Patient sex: F
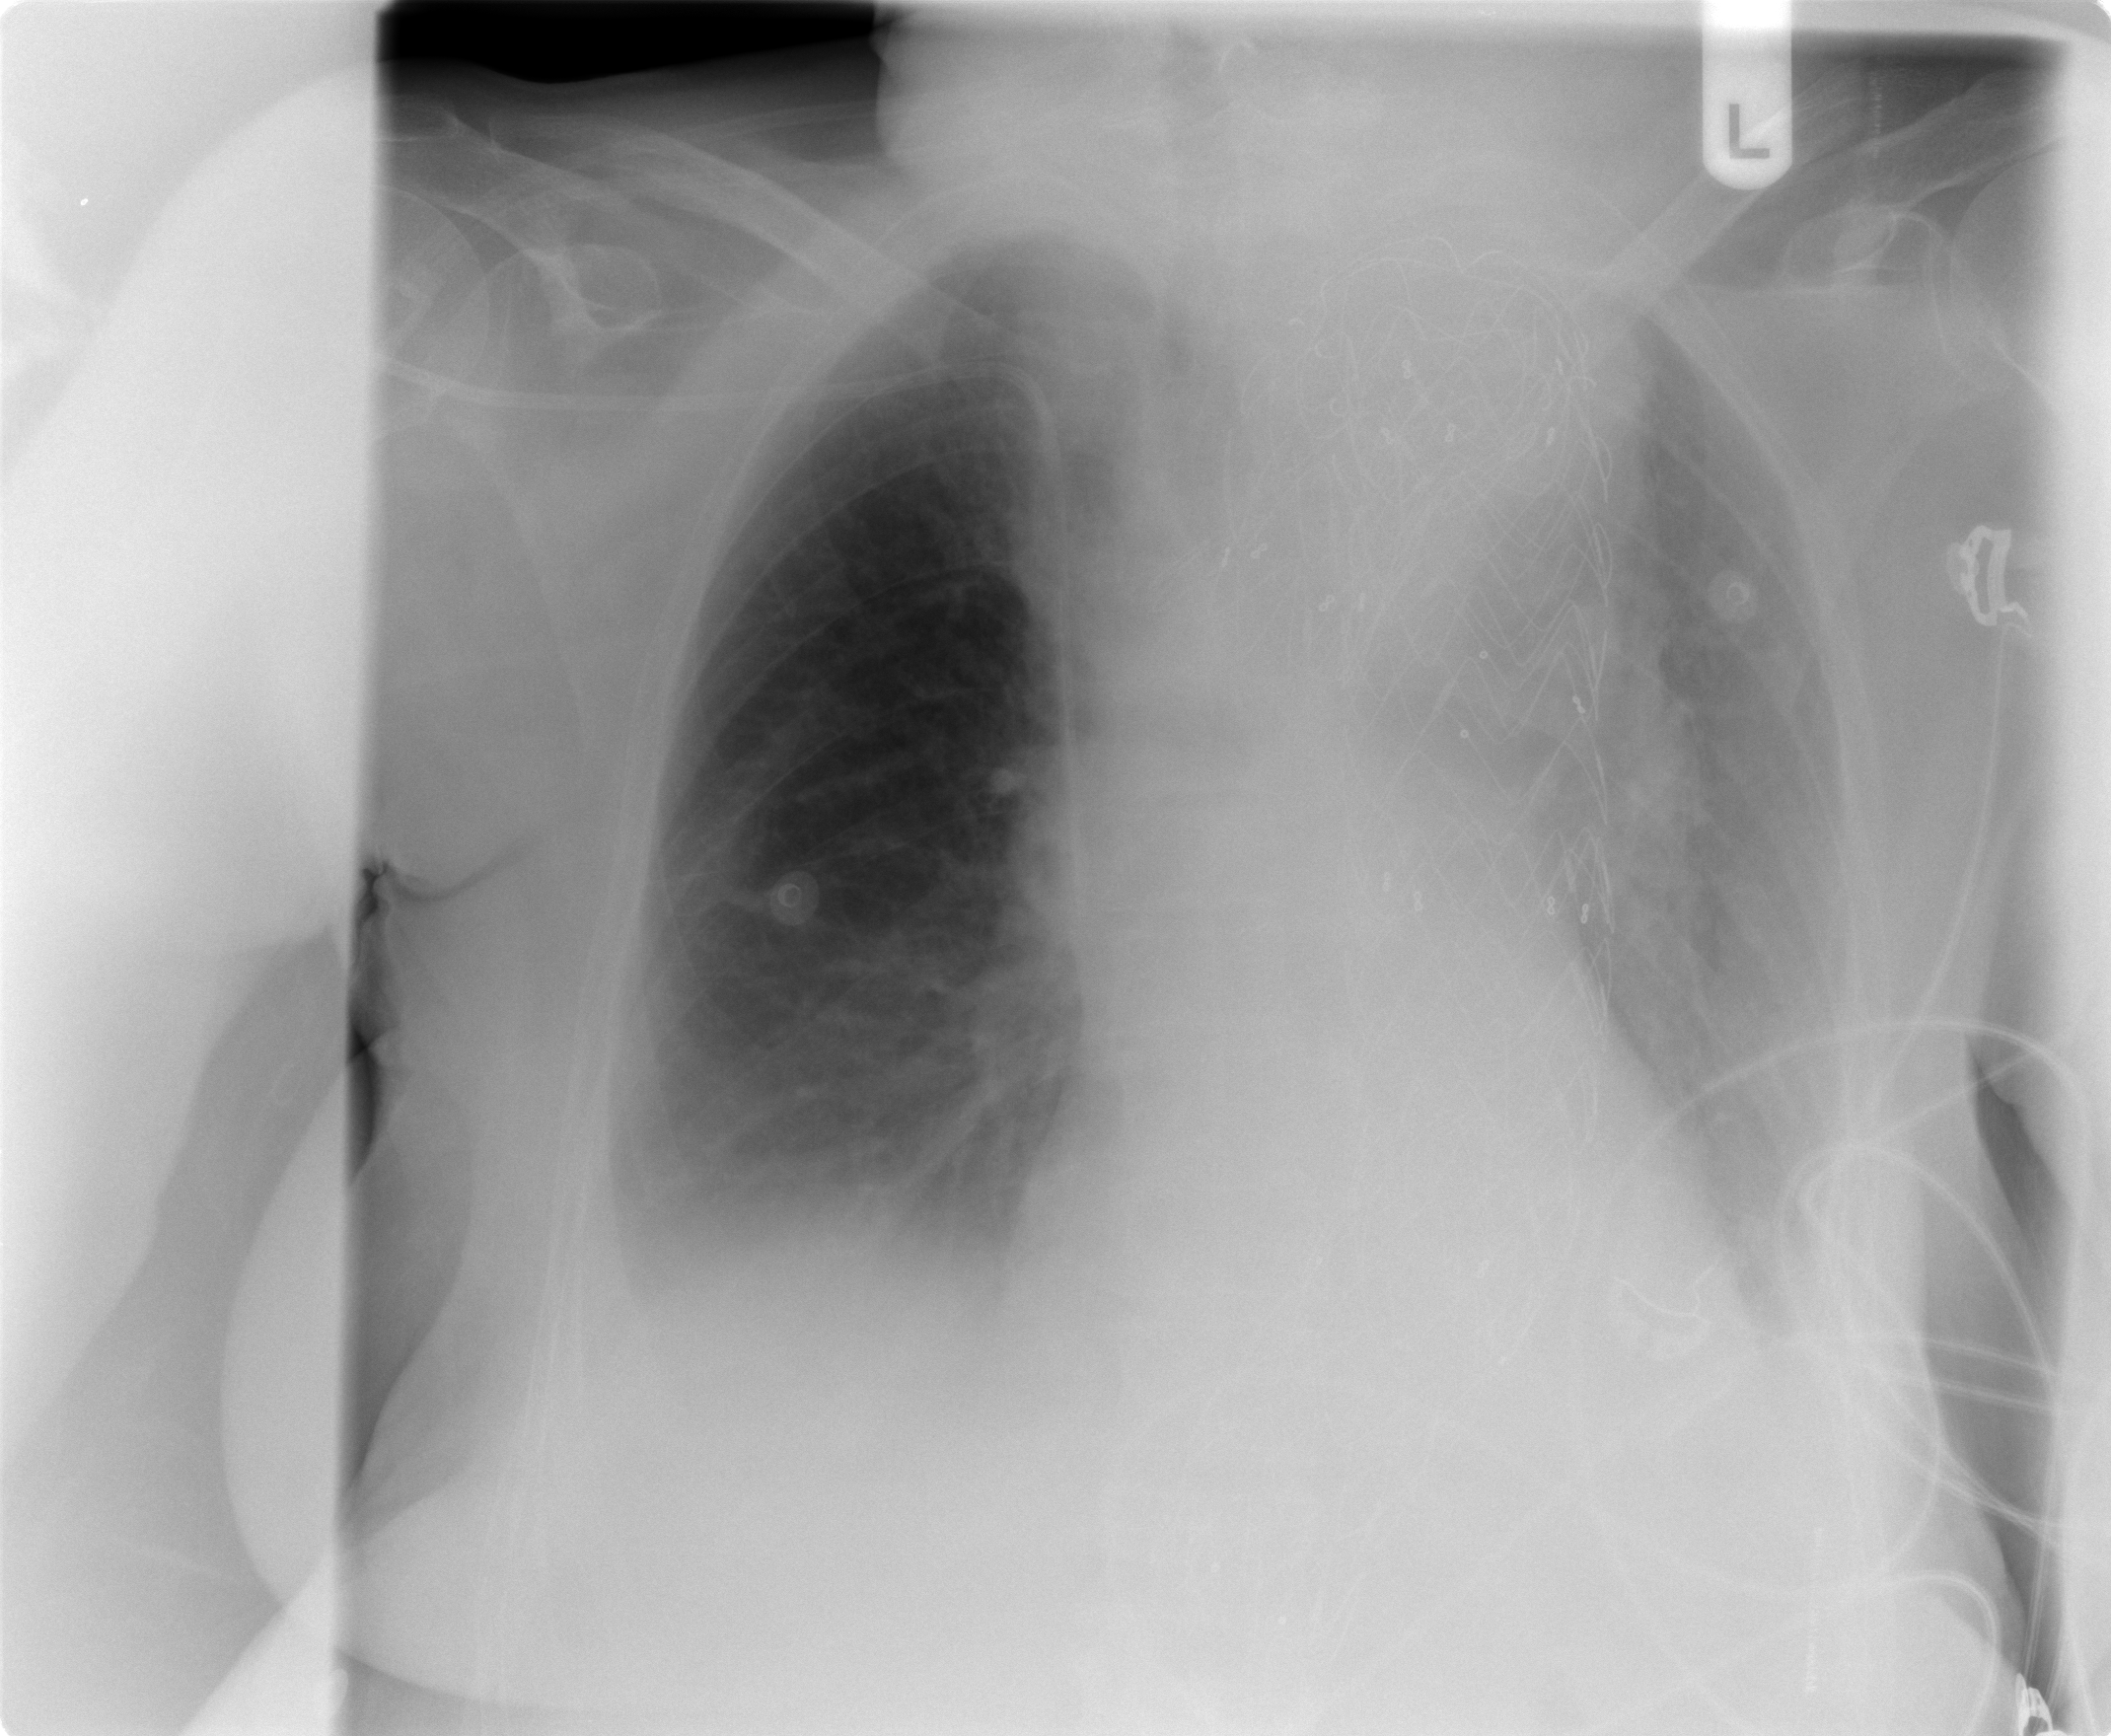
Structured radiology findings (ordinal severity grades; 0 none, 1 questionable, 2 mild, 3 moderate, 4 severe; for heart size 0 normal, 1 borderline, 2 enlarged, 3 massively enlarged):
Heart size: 0
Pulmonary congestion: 0
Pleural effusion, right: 2
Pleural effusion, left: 2
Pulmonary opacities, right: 0
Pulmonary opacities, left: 1
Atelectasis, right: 1
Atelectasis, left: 1